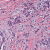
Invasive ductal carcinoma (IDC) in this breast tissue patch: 1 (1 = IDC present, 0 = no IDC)